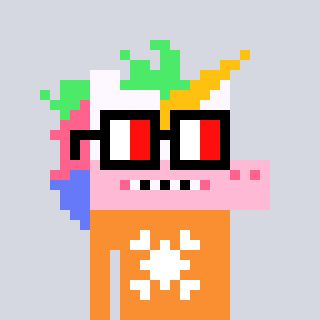
a pixel art character with square glasses with black frames and red eyes, a unicorn-shaped head and a orange-colored body on a cool background